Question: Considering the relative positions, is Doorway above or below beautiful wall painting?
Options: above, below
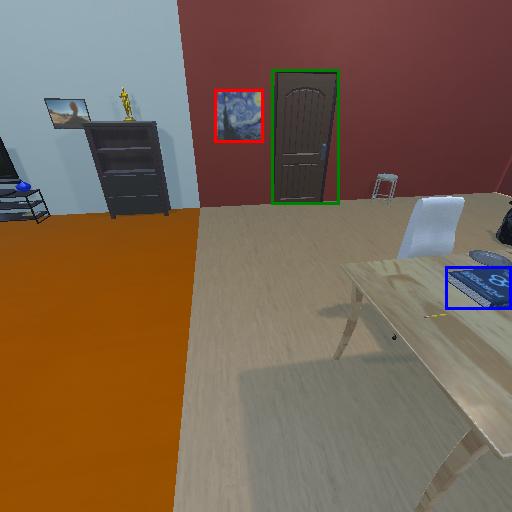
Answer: above